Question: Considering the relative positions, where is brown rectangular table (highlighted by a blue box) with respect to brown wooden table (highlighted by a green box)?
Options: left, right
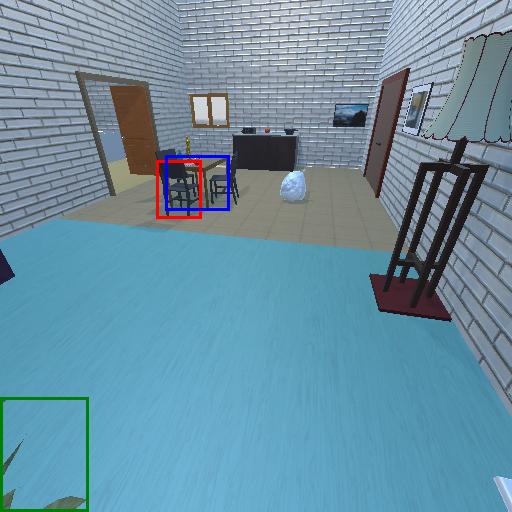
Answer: left